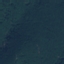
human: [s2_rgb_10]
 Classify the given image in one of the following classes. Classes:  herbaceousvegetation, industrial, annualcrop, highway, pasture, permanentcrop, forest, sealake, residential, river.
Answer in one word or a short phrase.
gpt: Forest